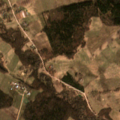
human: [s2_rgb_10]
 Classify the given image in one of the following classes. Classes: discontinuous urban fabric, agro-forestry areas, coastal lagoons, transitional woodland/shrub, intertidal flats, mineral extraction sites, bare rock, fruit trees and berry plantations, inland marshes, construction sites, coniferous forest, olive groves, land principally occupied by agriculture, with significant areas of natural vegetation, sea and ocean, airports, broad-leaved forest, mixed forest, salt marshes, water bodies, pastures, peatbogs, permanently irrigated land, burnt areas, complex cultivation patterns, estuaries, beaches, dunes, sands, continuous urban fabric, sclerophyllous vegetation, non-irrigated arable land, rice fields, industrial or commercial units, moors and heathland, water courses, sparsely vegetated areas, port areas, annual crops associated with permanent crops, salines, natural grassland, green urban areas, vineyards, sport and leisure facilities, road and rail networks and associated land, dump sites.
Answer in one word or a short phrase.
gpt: non-irrigated arable land, pastures, complex cultivation patterns, land principally occupied by agriculture, with significant areas of natural vegetation, broad-leaved forest, coniferous forest